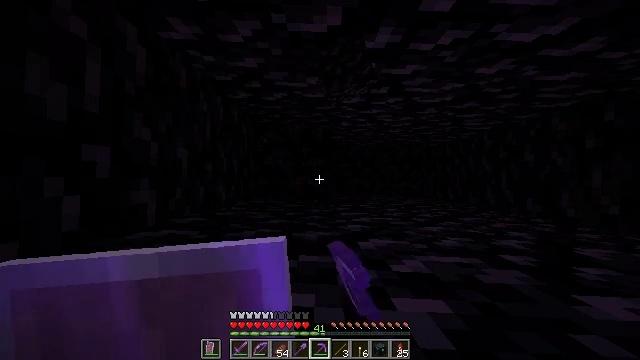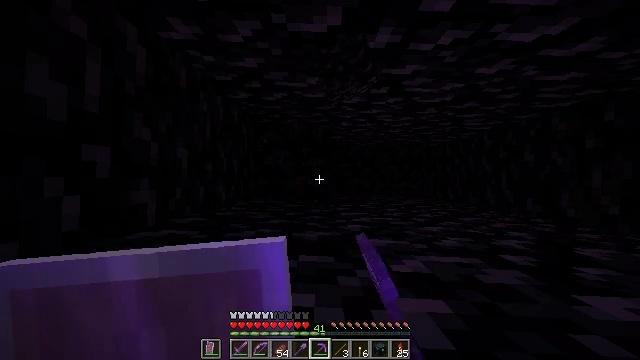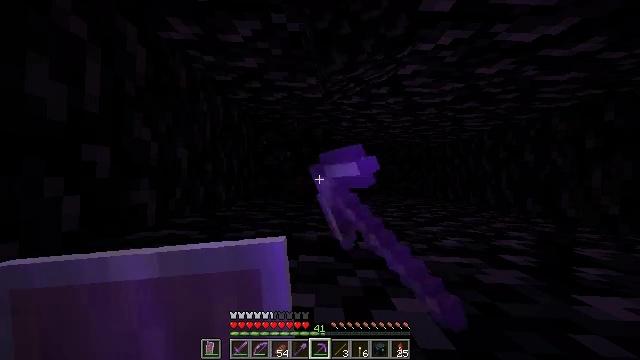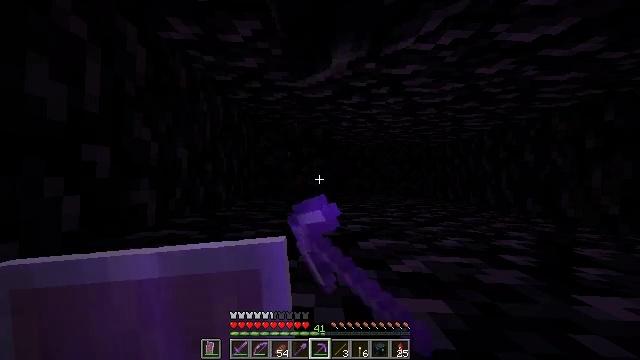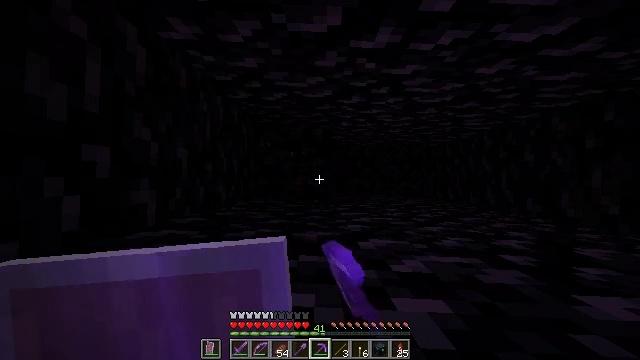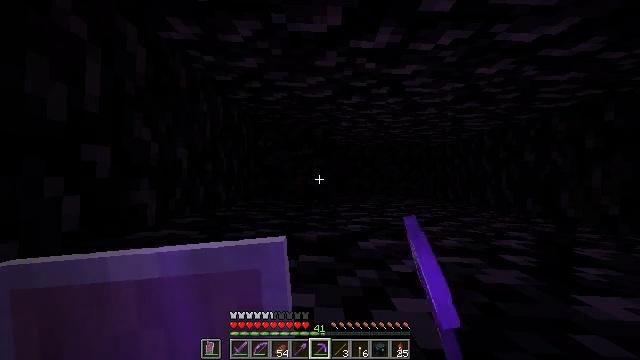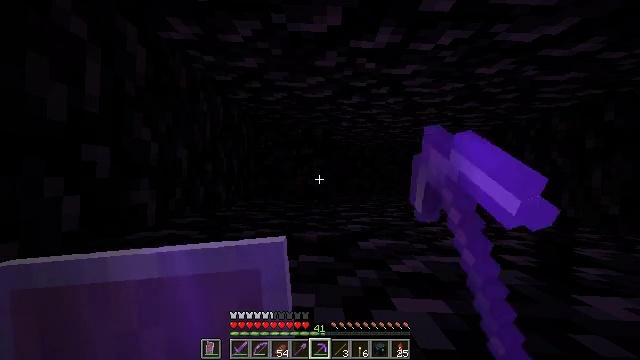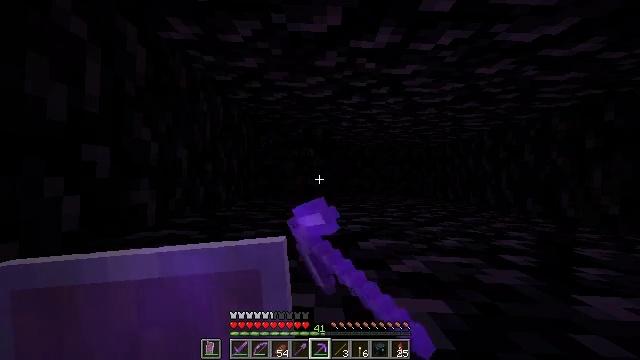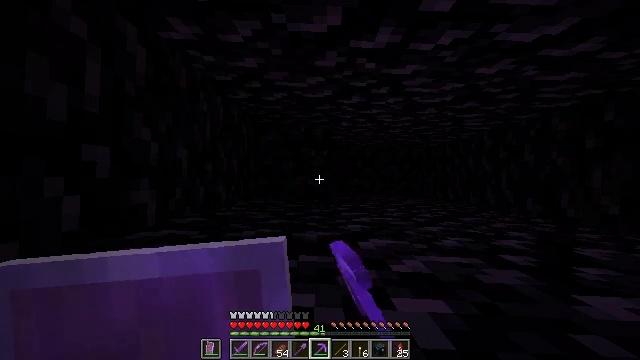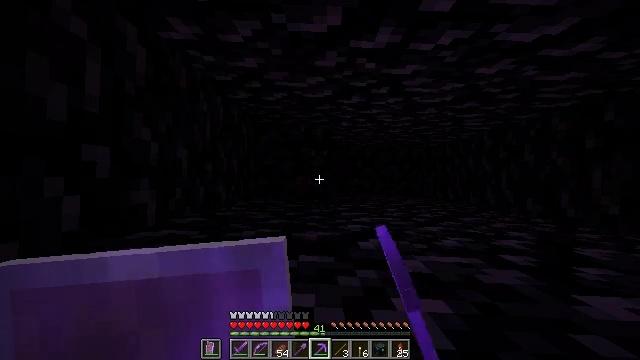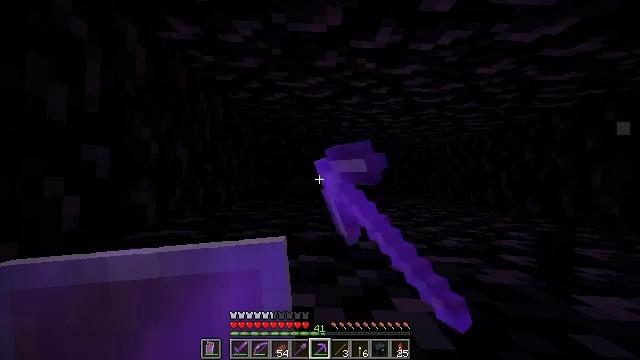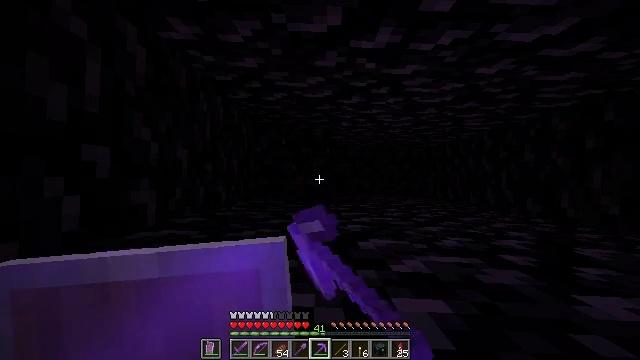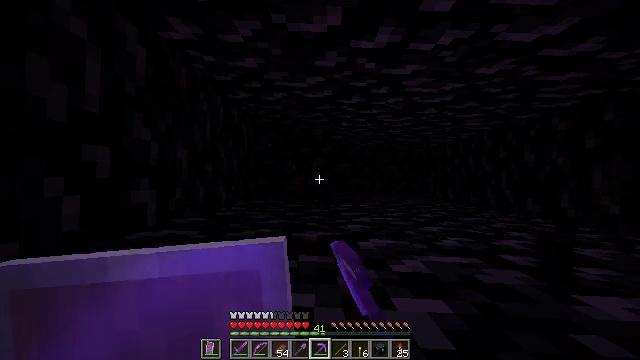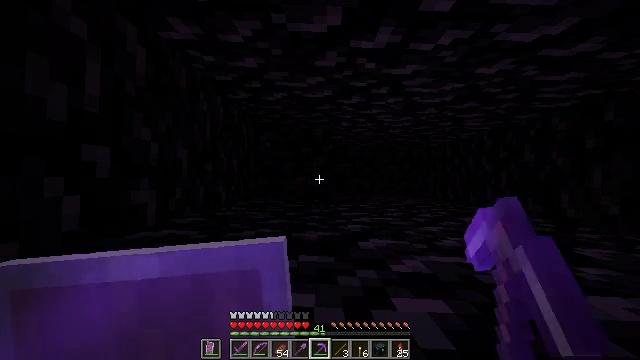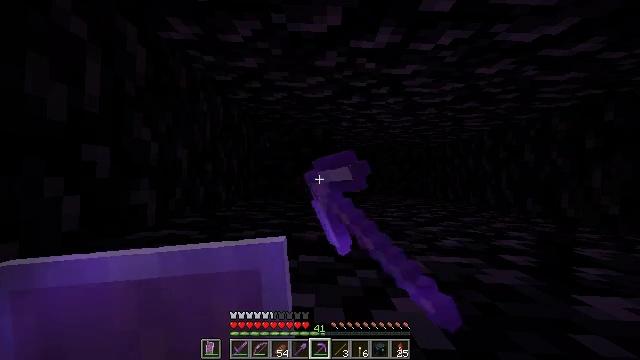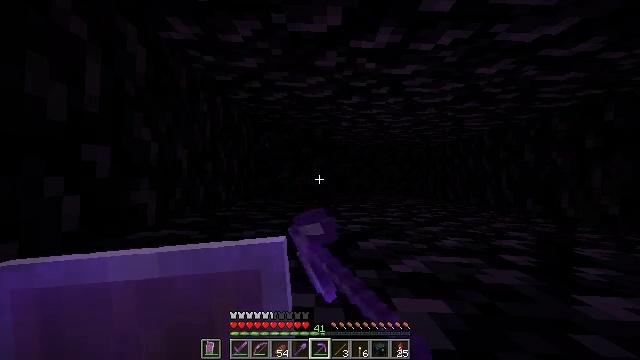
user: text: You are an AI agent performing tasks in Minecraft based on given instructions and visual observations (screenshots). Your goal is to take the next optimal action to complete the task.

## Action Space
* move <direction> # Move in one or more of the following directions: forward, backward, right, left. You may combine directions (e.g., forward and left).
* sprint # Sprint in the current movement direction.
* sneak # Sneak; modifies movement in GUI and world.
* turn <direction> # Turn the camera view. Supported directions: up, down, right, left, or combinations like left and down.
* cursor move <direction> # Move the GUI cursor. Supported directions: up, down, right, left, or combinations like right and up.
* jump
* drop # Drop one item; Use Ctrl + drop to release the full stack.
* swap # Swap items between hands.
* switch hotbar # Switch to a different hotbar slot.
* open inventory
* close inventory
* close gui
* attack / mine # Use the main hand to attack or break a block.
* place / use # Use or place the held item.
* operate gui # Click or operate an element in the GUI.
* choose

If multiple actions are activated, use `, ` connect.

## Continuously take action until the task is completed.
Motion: motion action
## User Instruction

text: Harvest obsidian for portal building.
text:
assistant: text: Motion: attack / mine
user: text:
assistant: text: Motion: attack / mine
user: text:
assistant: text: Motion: attack / mine
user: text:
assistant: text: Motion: attack / mine
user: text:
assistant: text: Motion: attack / mine
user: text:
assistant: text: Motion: attack / mine
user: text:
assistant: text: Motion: attack / mine
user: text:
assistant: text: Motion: attack / mine
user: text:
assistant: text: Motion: attack / mine
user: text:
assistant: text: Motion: attack / mine
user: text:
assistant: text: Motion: attack / mine
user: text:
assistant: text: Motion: attack / mine
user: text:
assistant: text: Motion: attack / mine
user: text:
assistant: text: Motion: attack / mine
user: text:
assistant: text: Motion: attack / mine
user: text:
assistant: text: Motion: attack / mine
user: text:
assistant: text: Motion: attack / mine
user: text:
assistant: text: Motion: attack / mine
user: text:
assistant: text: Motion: attack / mine
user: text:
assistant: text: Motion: attack / mine
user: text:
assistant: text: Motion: attack / mine
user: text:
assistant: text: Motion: attack / mine
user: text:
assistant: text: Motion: attack / mine
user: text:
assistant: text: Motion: attack / mine
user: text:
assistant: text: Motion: attack / mine
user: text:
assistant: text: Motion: attack / mine
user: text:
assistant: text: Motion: attack / mine
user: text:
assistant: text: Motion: attack / mine
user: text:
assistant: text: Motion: attack / mine
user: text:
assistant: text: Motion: attack / mine